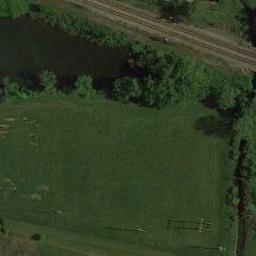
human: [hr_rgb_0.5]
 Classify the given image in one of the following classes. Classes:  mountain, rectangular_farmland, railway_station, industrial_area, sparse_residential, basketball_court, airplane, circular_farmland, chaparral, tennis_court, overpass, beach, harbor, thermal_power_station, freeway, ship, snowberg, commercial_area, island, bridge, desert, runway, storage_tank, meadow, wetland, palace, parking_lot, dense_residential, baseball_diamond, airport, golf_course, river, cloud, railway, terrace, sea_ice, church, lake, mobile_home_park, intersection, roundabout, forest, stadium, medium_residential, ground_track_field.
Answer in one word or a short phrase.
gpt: meadow